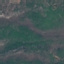
Land use / land cover class: HerbaceousVegetation